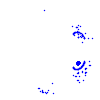
Particle: electron